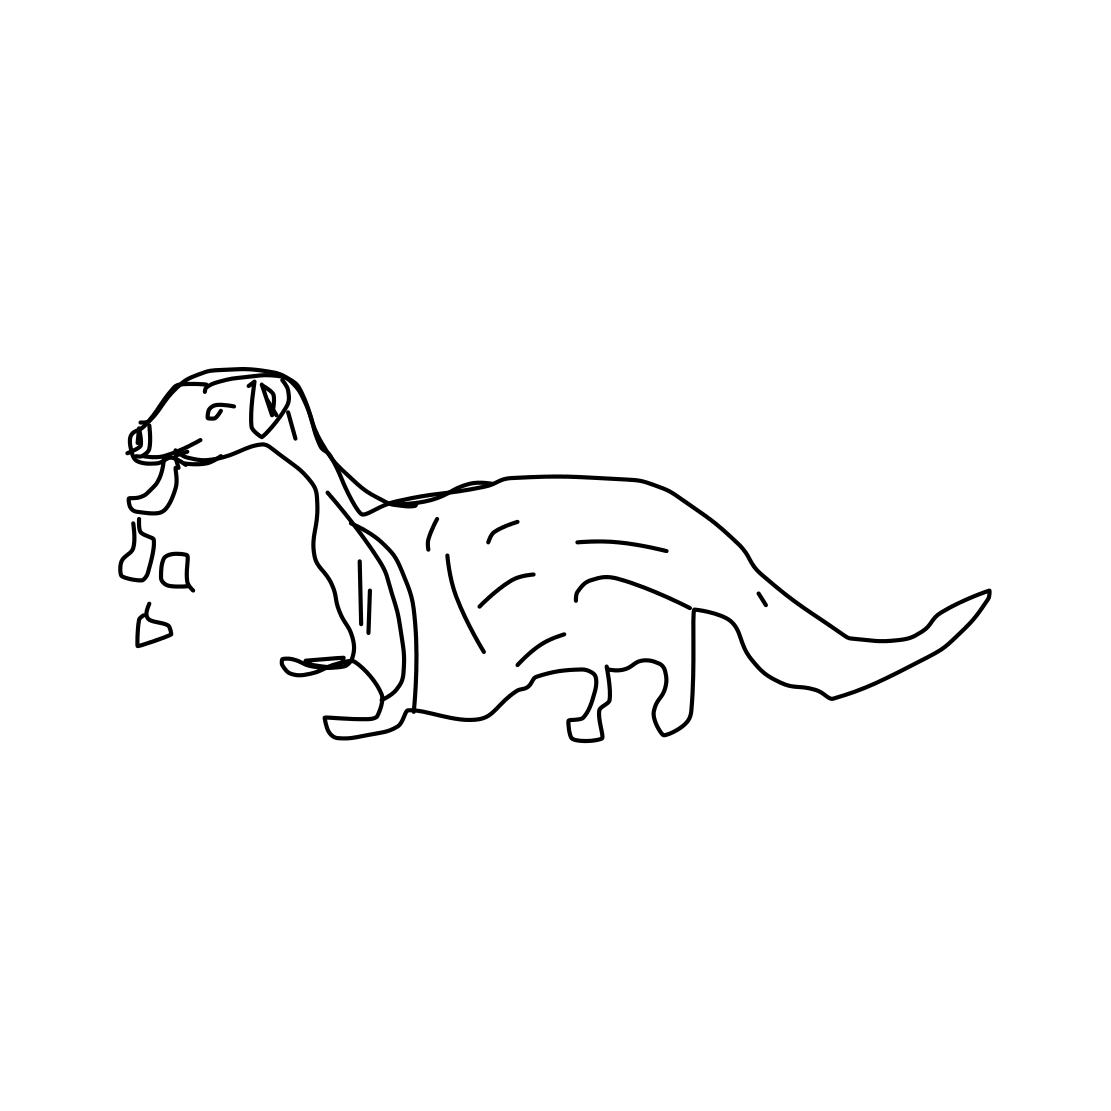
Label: dragon